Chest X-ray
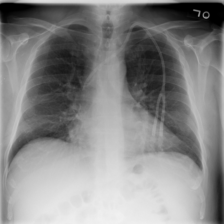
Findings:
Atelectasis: negative
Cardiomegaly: negative
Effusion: negative
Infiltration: negative
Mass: negative
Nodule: negative
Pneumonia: negative
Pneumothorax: negative
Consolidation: negative
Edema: negative
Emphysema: negative
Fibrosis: negative
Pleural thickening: negative
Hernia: negative